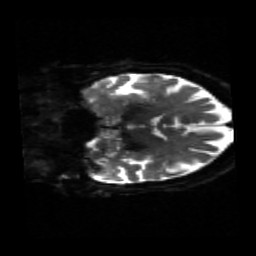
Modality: sbref
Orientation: coronal
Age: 71
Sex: female
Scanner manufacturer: siemens
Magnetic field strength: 3 T
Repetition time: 4.71 s
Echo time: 0.0906 s